Question: I'm trying to build an app (let's call it 'android-app') with a dependency on an SDK (let's call it 'sdk') via Ant. Eclipse is not installed on this computer (for reasoning, it's a CI box with Jenkins).
Both projects are in two completely separate directories side by side. 'android-app' is in the directory '~/.jenkins/jobs/android-app/workspace' and 'sdk' is in the directory '~/.jenkins/jobs/sdk/workspace'.
Let's assume both projects are "vanilla" and have not been built with Ant before. I 'cd' to the '../android-app/workspace' directory and run 'android update project -p . --library ~/.jenkins/jobs/sdk/workspace' which passes. I then 'cd' to the '../sdk/workspace' directory and run 'android update project -p .' which also passes.
At this point I 'cd' back to the '../android-app/workspace' directory and run 'ant clean build'. It fails with the error:
'''
BUILD FAILED
/path/to/ant/build.xml:440:
/path/to/sdk/workspace resolve to a path with no project.properties file for
project /path/to/android-app/workspace
'''
... where '/path/to' is the full path to the directories. I simplified it here.
If I 'cd' to the 'sdk' workspace and open 'project.properties', I receive the following:
'''
# ProGuard
proguard.config=proguard.cfg
# Project target.
target=android-10
android.library=true
'''
It does exist. So do all of these files:

So, why is this failing? What am I doing wrong? I tried to provide as many details as possible. Please let me know if I can provide anything additional.
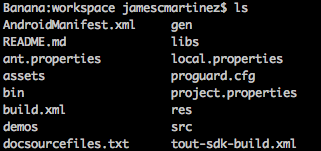
Answer: Well, I encounter this problem too.
I use strace to find out what the hell is going on and found that the path you specified in project.properties will be appended with your current folder path as its prefix.
For example,
/home/myfolder/project > ant debug
And the library you specified in project.properties is /path/to/library
Then, the path will become
/home/myfolder/project/path/to/library